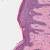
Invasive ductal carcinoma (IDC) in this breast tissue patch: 0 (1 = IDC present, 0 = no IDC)